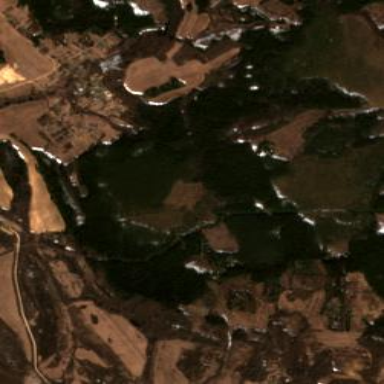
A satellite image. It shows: Swampy wetland area.